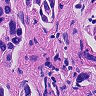
Metastatic tissue present: yes